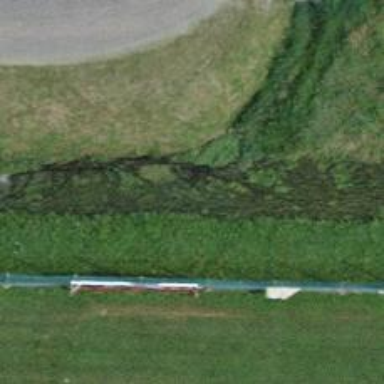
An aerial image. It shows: Ditch in the surroundings.